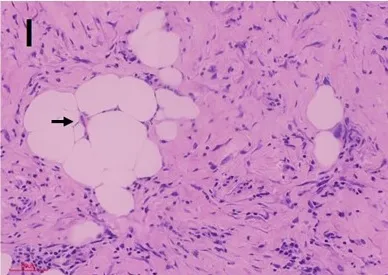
(I) Under high magnification, fat cell nuclei showed mild atypia, with a few visible lipoblasts.
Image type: pathology (h&e)